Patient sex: F
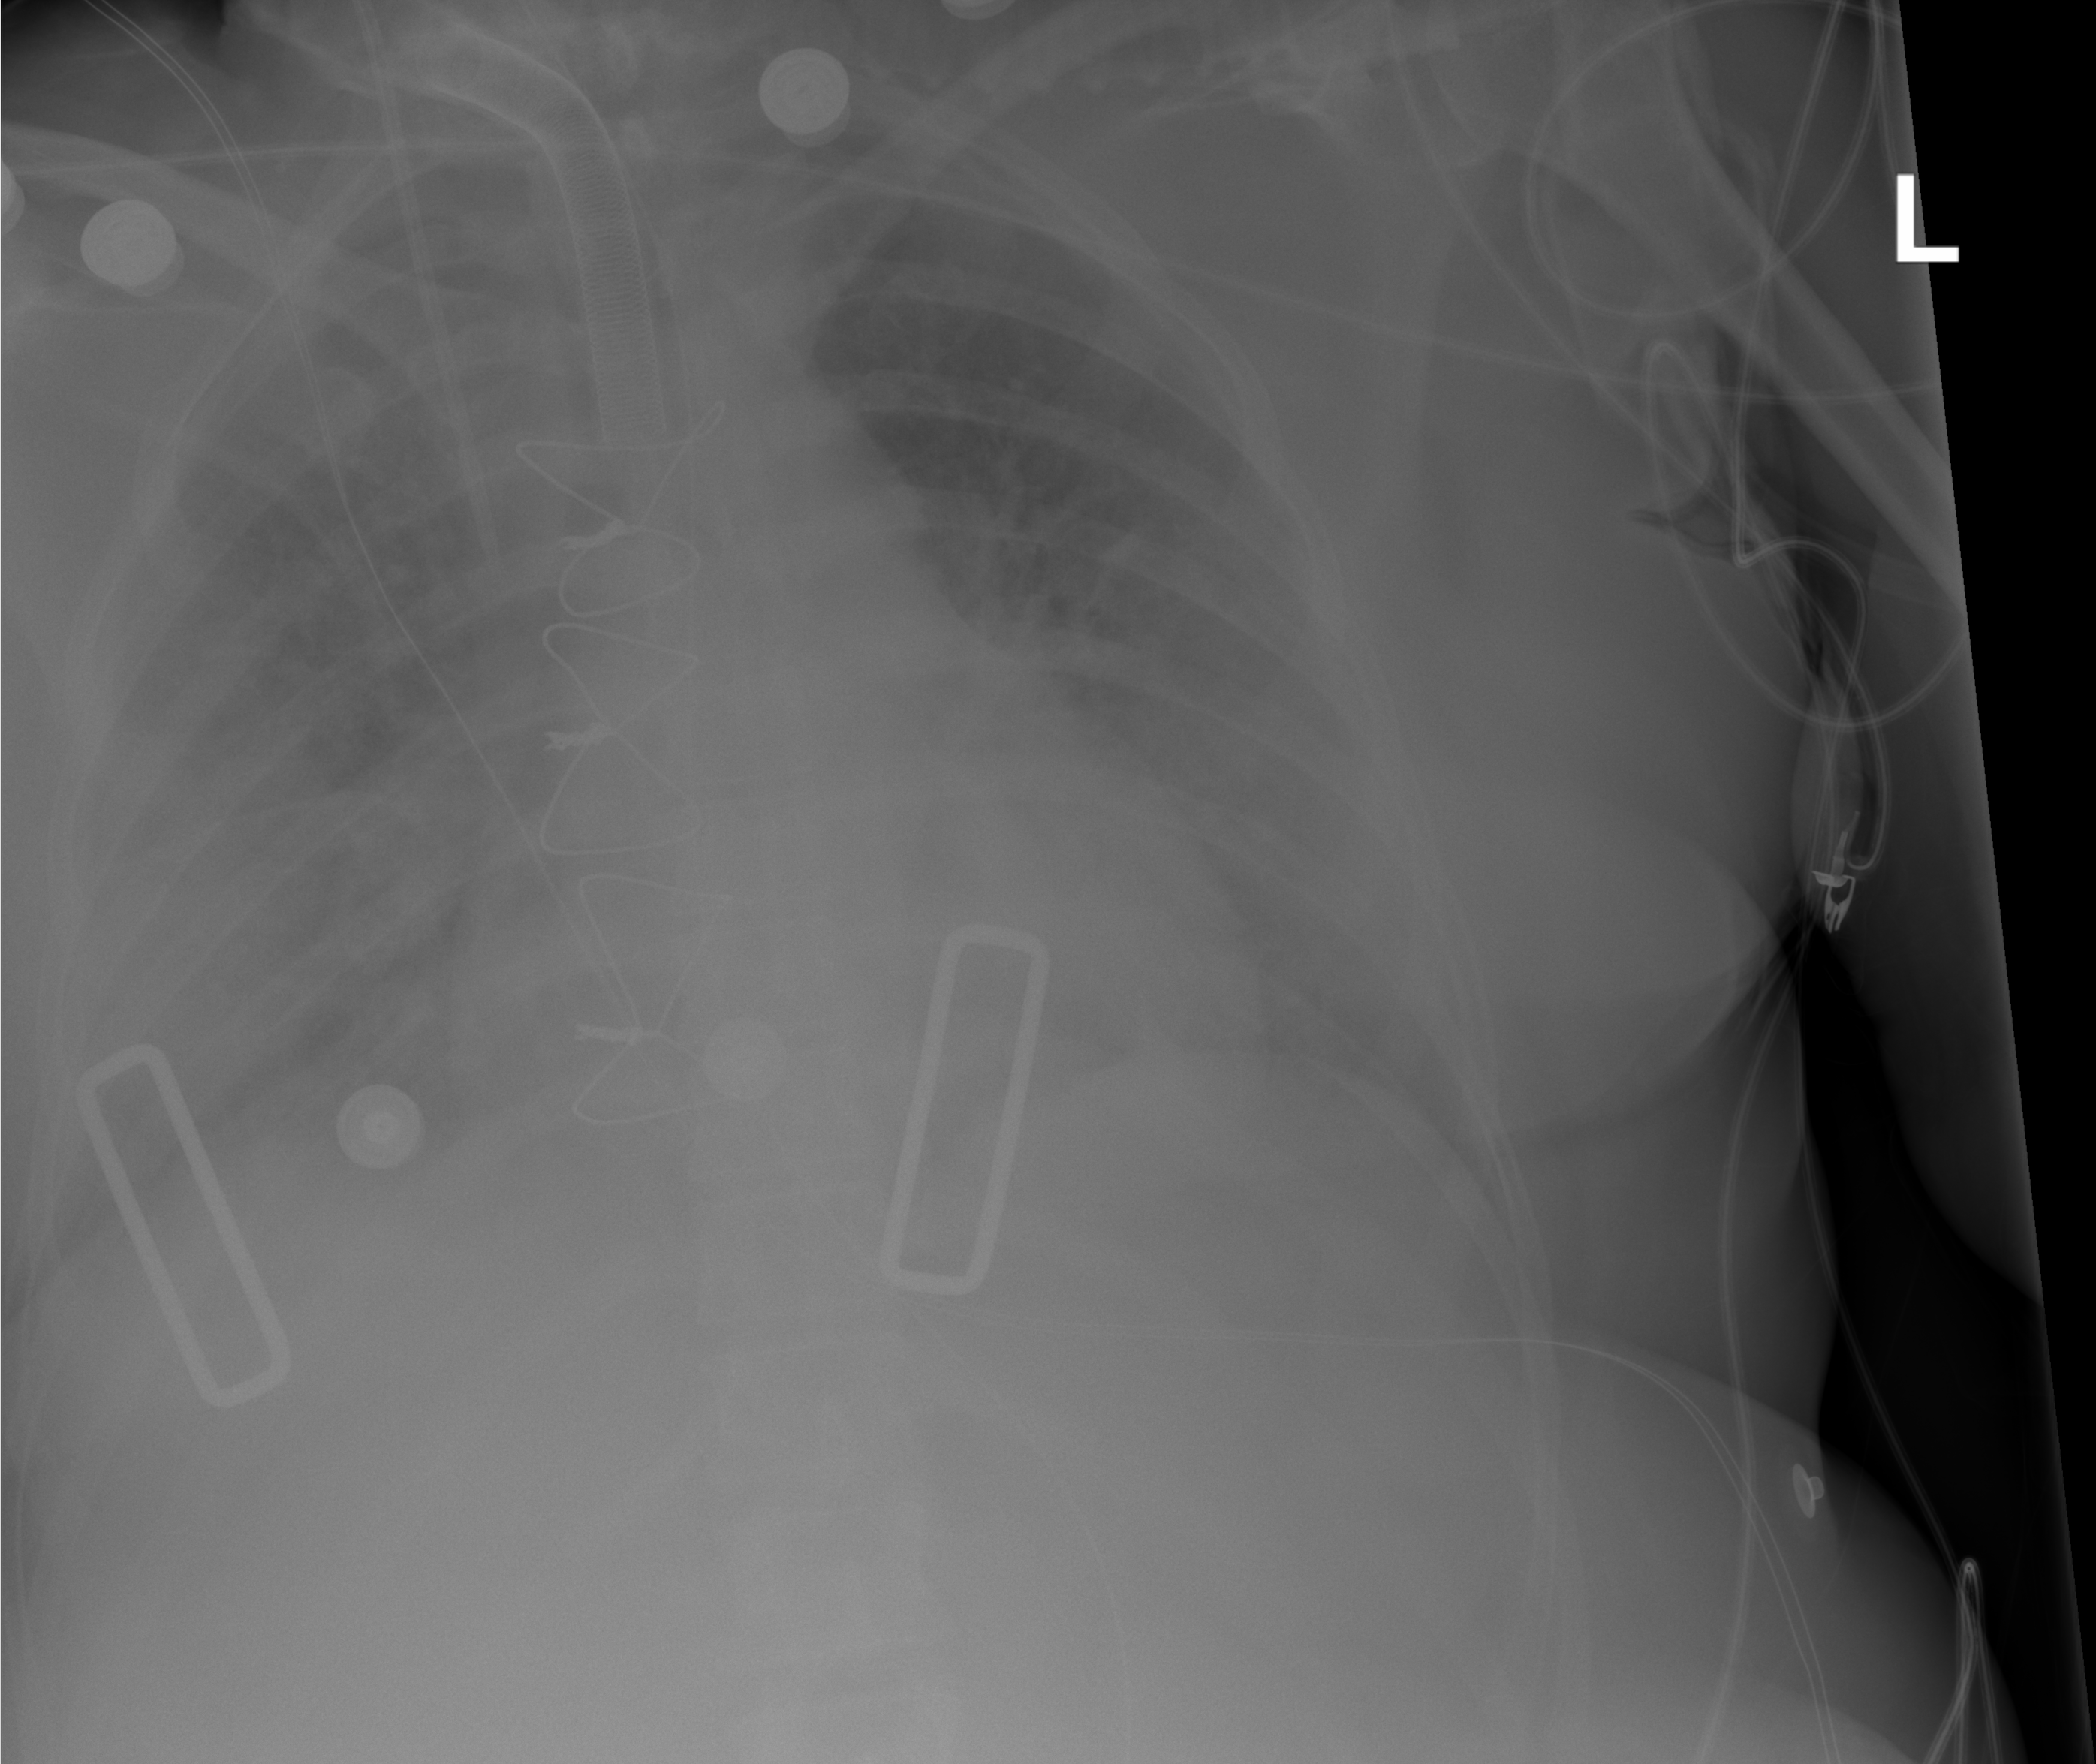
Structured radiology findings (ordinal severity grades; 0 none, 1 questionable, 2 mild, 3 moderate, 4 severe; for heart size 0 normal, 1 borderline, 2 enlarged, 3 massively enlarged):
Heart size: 1
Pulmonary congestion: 0
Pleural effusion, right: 3
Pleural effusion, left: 2
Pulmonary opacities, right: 0
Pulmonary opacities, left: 0
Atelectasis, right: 0
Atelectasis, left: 0